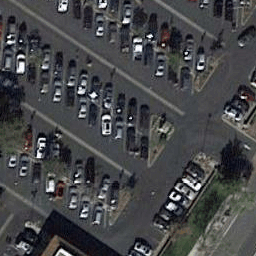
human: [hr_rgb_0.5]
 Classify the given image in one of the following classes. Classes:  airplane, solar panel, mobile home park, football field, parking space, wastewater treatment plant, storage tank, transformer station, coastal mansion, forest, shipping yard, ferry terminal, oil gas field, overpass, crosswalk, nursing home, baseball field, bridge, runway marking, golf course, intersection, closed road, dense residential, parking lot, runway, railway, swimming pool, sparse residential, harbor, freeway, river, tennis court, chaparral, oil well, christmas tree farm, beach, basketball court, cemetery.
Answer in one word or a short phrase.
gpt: parking lot